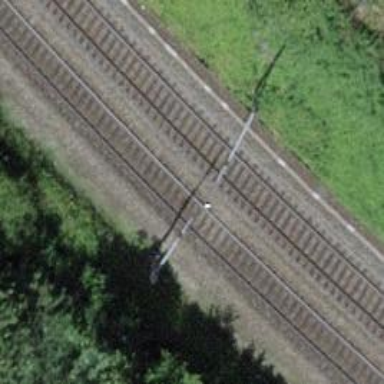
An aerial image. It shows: Railway track with contact lines for electrification.